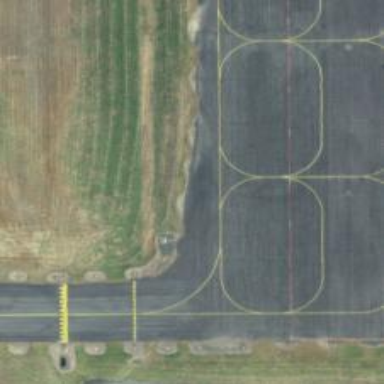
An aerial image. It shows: View of taxiway at the airport.